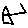
Label: house